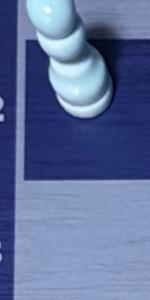
Label: Empty